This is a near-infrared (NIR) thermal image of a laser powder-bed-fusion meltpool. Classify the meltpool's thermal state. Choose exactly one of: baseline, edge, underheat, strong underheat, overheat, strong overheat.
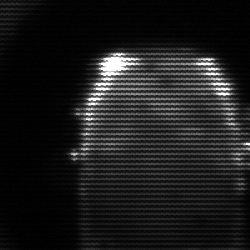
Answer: baseline